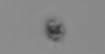
Label: detritus